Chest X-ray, PA view. Patient: 60 years old, sex M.
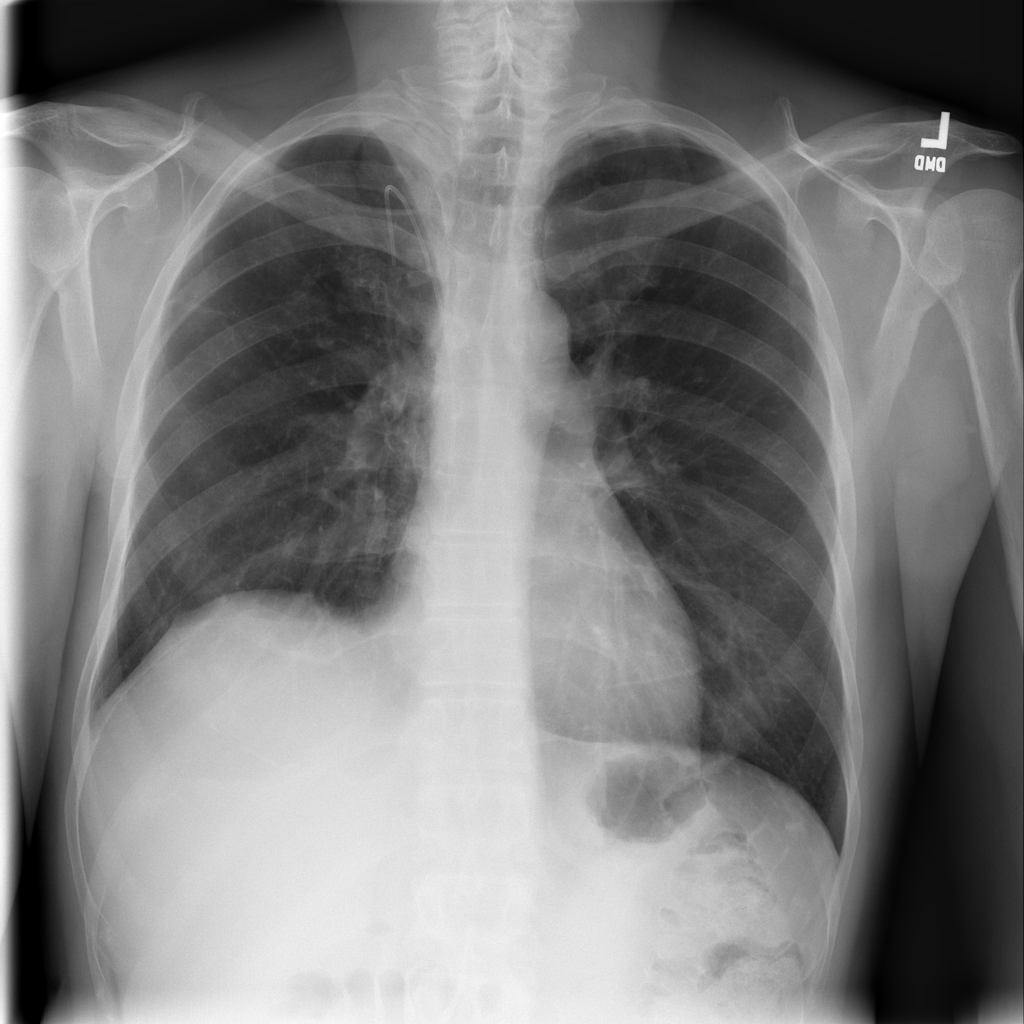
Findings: No Finding